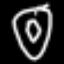
Label: donut